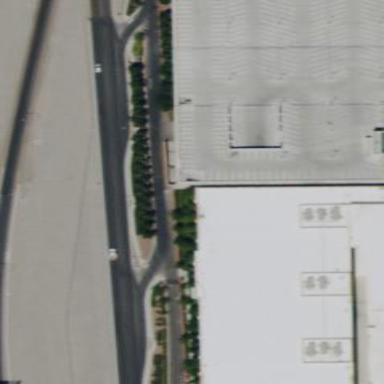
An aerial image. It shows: Building with bowling alley inside.